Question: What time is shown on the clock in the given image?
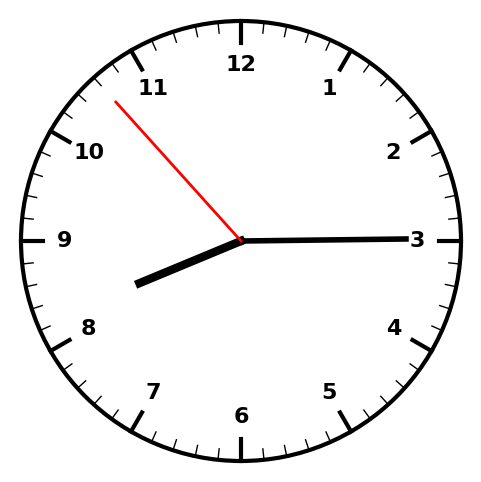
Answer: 08:14:53